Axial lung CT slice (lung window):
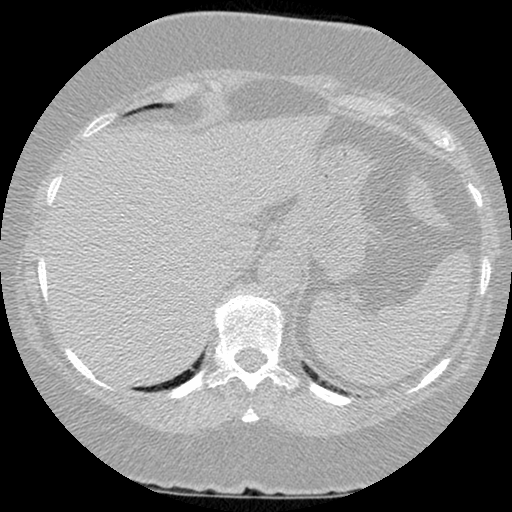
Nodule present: no